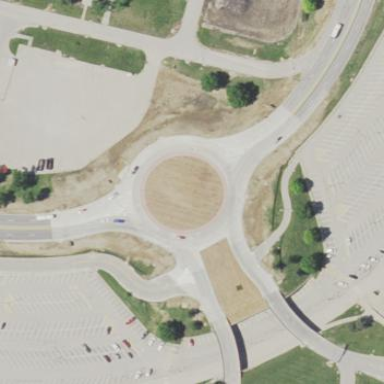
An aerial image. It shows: Roundabout on trunk highway.